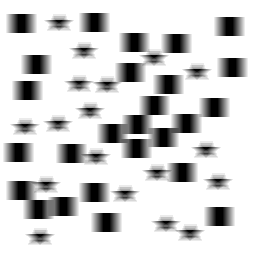
Squares: 26
Triangles: 0
Stars: 18
Total shapes: 44